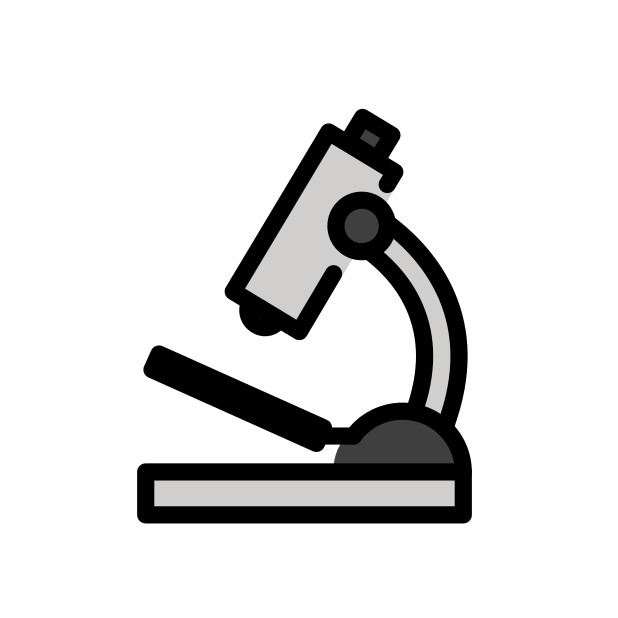
Emoji: 🔬
Name: microscope
Unicode: 0x1f52c